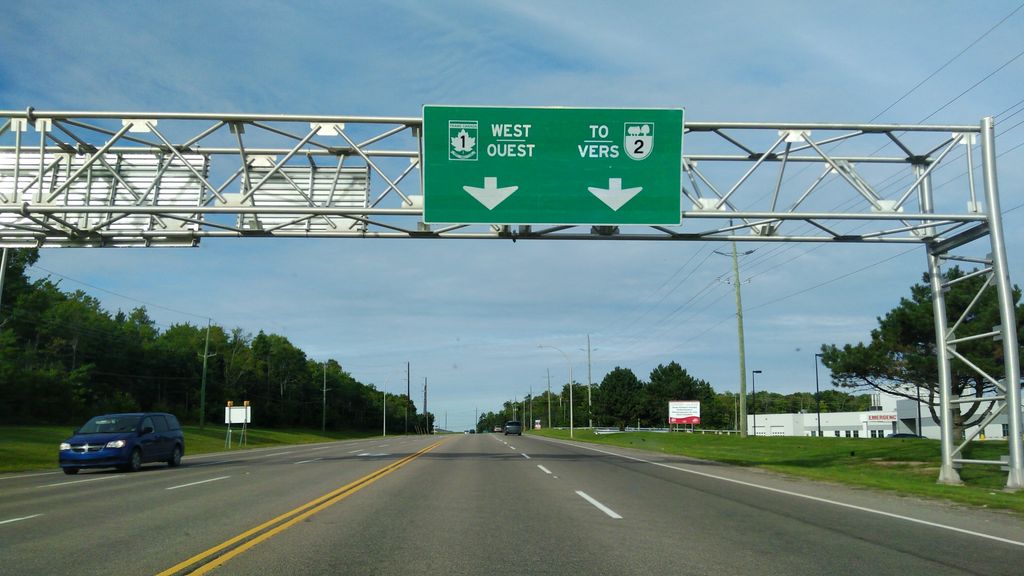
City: charlottetown